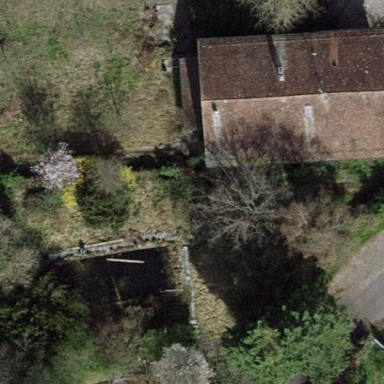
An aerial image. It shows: Garden surrounded by fence.